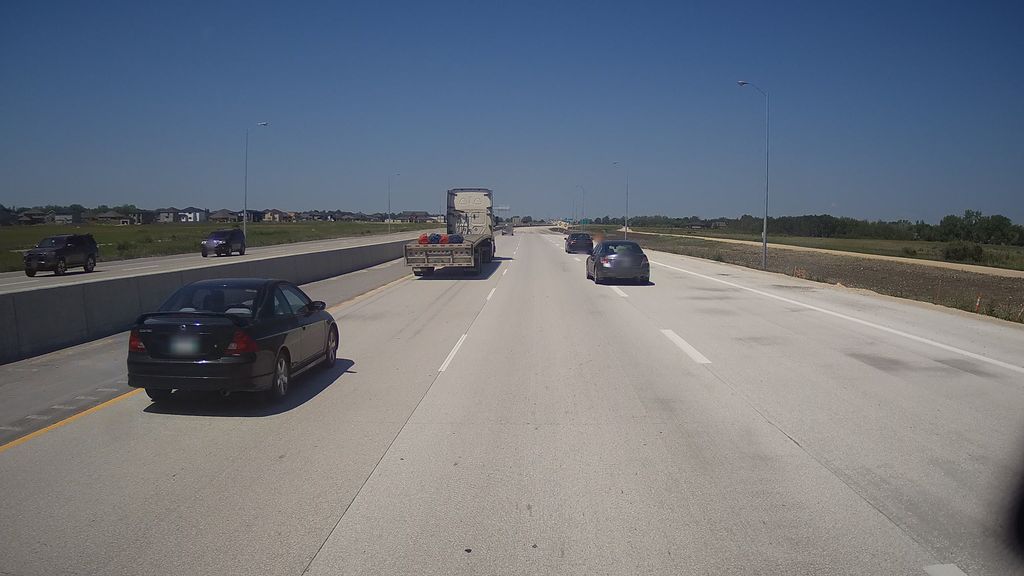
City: winnipeg